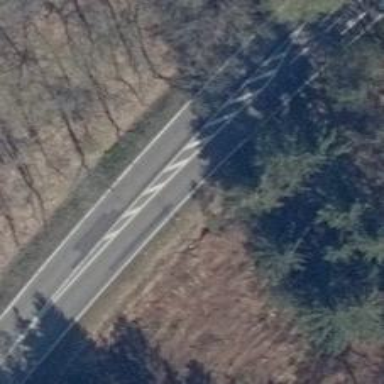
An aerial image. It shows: Asphalt road classified as primary highway.